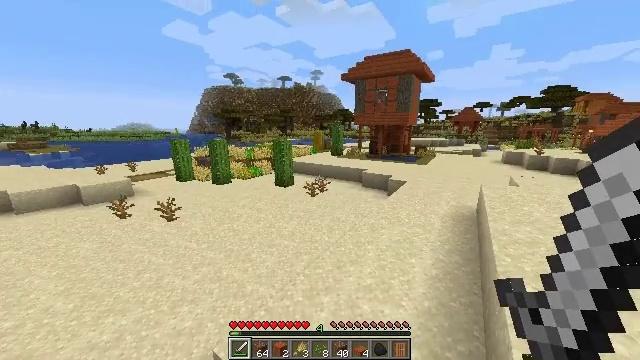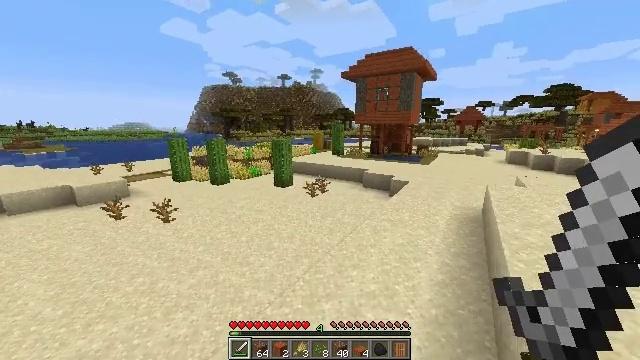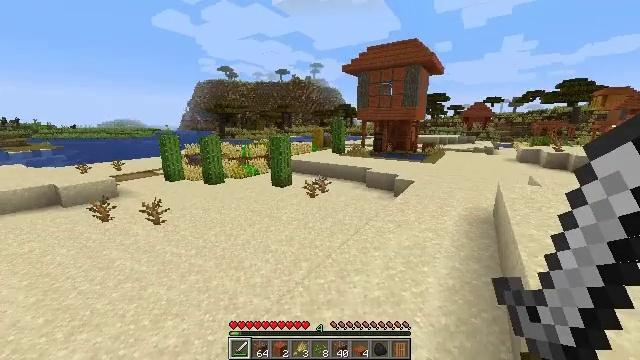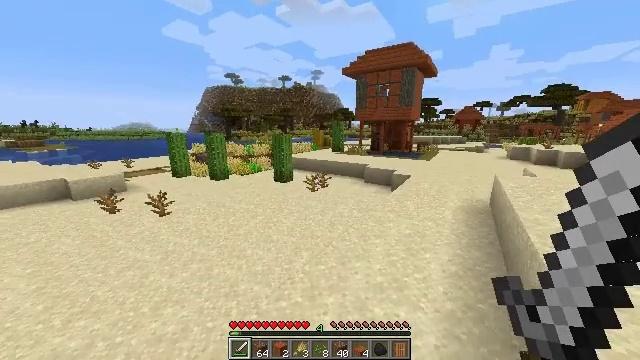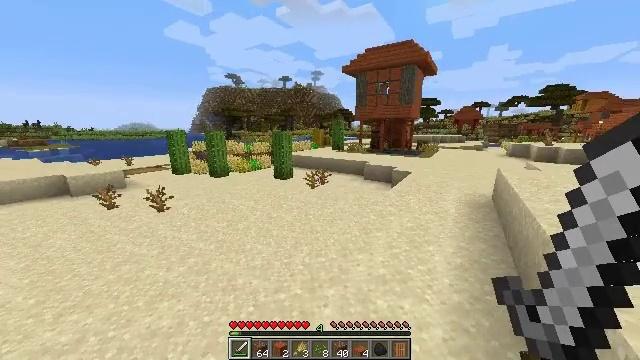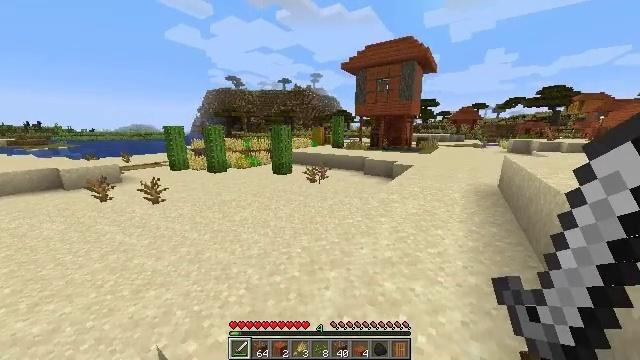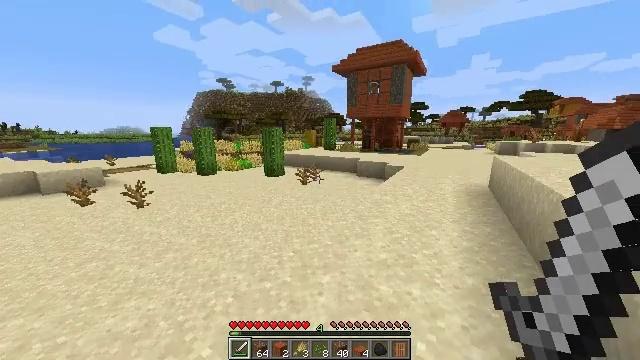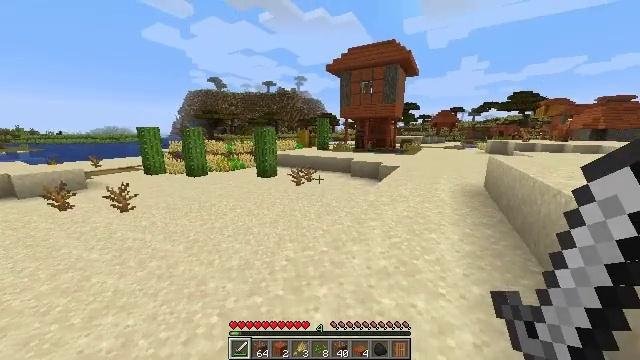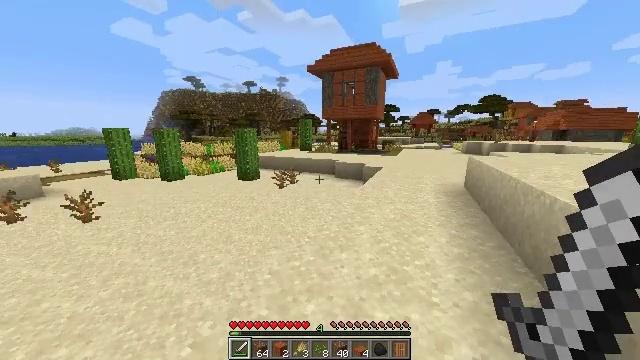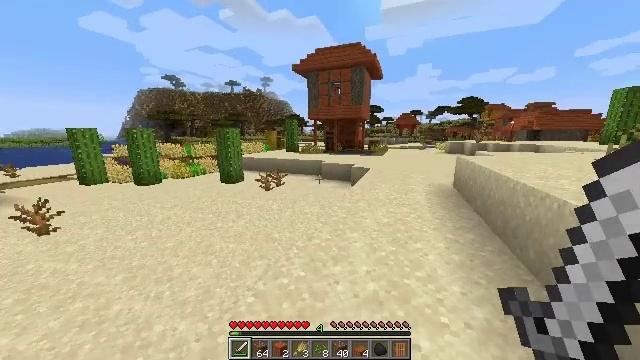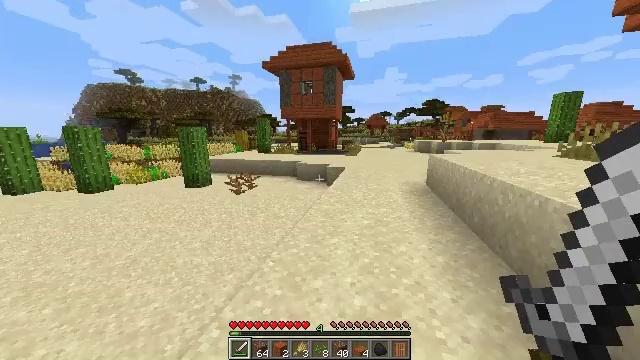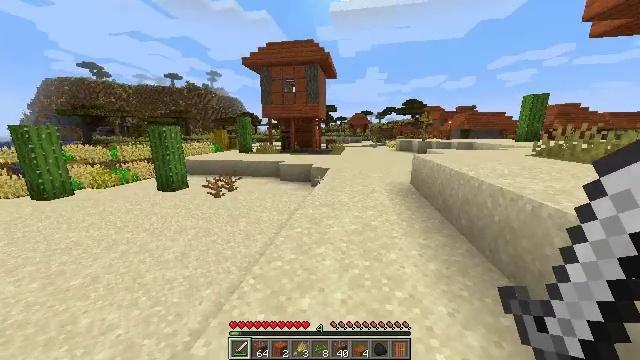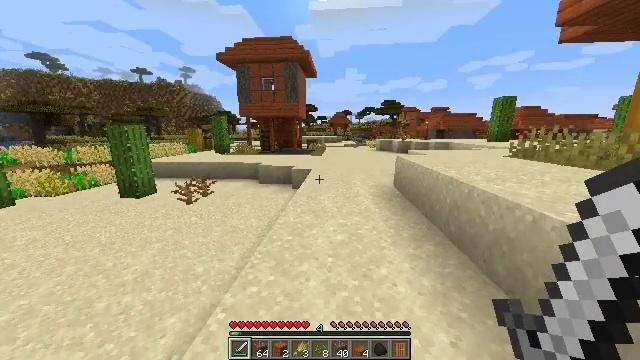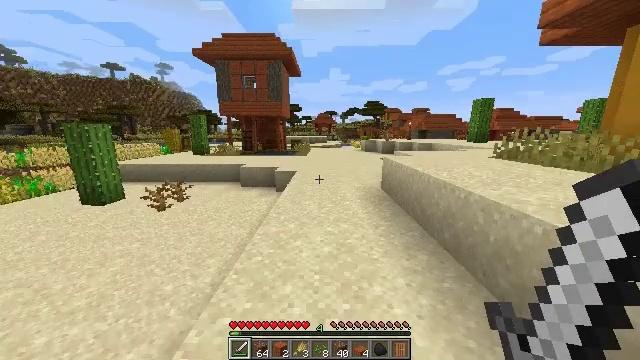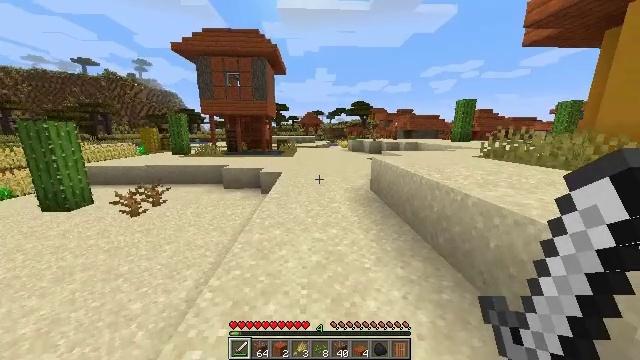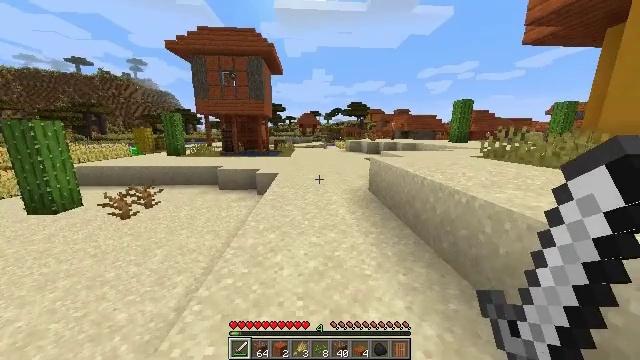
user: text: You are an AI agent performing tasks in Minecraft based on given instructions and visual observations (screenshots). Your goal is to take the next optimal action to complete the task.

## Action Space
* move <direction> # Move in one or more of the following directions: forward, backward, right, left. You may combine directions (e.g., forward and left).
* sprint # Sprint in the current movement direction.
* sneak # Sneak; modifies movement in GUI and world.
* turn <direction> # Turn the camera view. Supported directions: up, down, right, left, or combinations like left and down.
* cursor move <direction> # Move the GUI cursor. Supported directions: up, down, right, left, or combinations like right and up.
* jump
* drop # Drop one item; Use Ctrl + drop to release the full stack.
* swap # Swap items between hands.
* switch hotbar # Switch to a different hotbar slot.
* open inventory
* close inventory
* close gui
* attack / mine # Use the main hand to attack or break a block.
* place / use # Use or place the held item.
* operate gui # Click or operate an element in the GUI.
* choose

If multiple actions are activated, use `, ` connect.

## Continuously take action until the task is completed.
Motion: motion action
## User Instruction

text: Attack the ground to gather sand.
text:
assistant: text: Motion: move forward, sprint, jump
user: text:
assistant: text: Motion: move forward, sprint
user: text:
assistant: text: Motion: move forward, sprint
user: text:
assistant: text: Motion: move forward, sprint
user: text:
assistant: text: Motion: move forward, sprint
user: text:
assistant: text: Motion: move forward, sprint, turn right
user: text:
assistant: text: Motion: move forward, sprint, turn right
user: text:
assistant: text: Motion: move forward, sprint, turn right
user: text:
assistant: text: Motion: move forward, sprint, turn right
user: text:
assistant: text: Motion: move forward, sprint, turn right
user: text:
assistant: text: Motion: move forward, sprint, turn right
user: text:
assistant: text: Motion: move forward, sprint, turn right
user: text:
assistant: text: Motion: move forward, sprint, turn right
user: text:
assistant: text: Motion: move forward, sprint, turn right
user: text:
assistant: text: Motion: move forward, sprint
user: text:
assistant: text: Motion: move forward, sprint
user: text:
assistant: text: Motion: move forward, sprint, turn right
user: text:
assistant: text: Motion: move forward, sprint, turn right and up
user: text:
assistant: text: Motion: move forward, sprint
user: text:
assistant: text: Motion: move forward, sprint
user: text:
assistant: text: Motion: move forward, sprint
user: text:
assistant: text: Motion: move forward, sprint
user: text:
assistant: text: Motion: move forward, sprint
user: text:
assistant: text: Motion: move forward, sprint, turn down
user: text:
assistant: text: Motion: move forward, sprint
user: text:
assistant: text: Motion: move forward, sprint
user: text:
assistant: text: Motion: move forward, sprint
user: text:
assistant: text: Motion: move forward, sprint
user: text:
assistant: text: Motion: move forward, sprint
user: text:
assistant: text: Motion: move forward, sprint